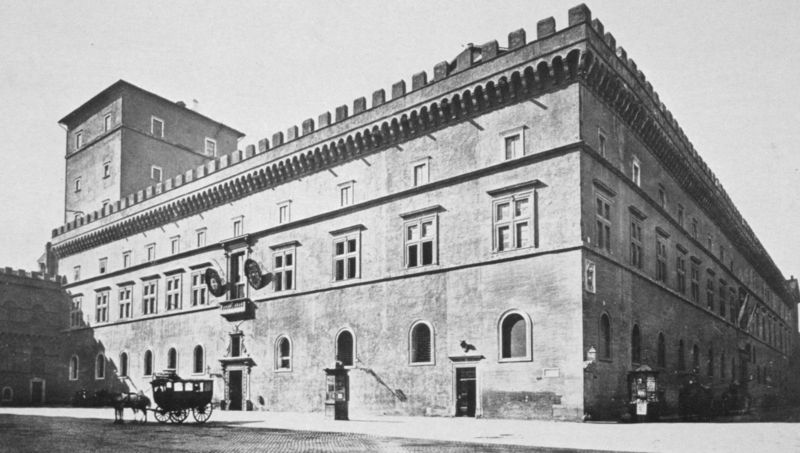
Titel: Palazzo Venezia (Fassade: Ansicht Nord-Ost)
Künstler: Francesco del Borgo
Standort: Roma
Institution: Palazzo Venezia
Schlagwörter: himmel, schatten, weiß, fenster, grau, licht, schwarz, strasse, tür, dach, gebäude, haus, schloss, architektur, brüstung, sonne, front, renaissance, pferd, räder, turm, ecke, fassade, italien, pflaster, türen, leer, hof, kutsche, platz, speichen, zinnen, foto, fotografie, photographie, schild, innenhof, palast, palazzo, balustrade, festung, schilder, schwarzweiß, kiosk, photo, wappen, villa, sims, gesims, gefängnis, mezzanin, florenz, etagen, geschosse, museum, gespann, stockwerke, aufnahme, toskana, zinne, bauwerk, medici, schilde, porta, fensterreihe, agen, kutschew, palastartig, vecchio, fenster palazzo